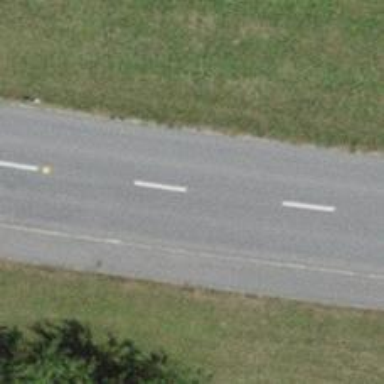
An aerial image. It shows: Secondary road.